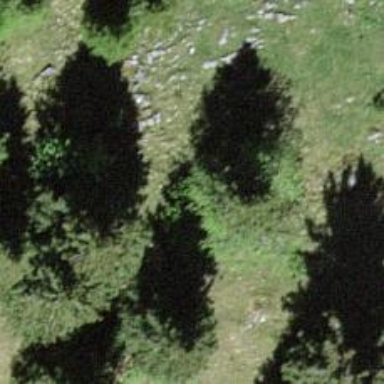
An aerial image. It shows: Needle-leaved tree in natural setting.